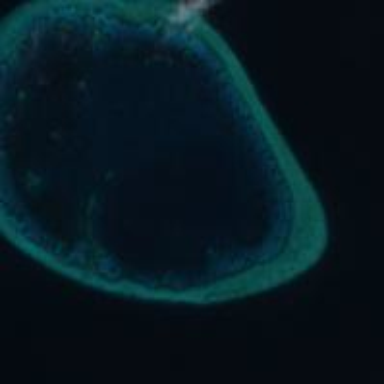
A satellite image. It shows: Coral reef in its natural habitat.